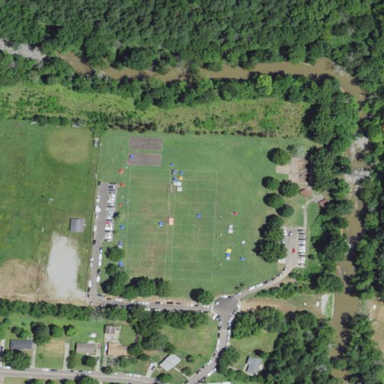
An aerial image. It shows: Soccer pitch for leisureland activities.